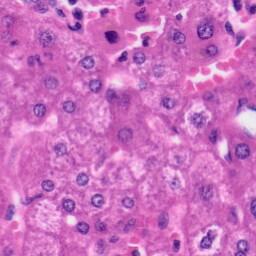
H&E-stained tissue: Liver